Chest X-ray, PA view. Patient: 58 years old, sex F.
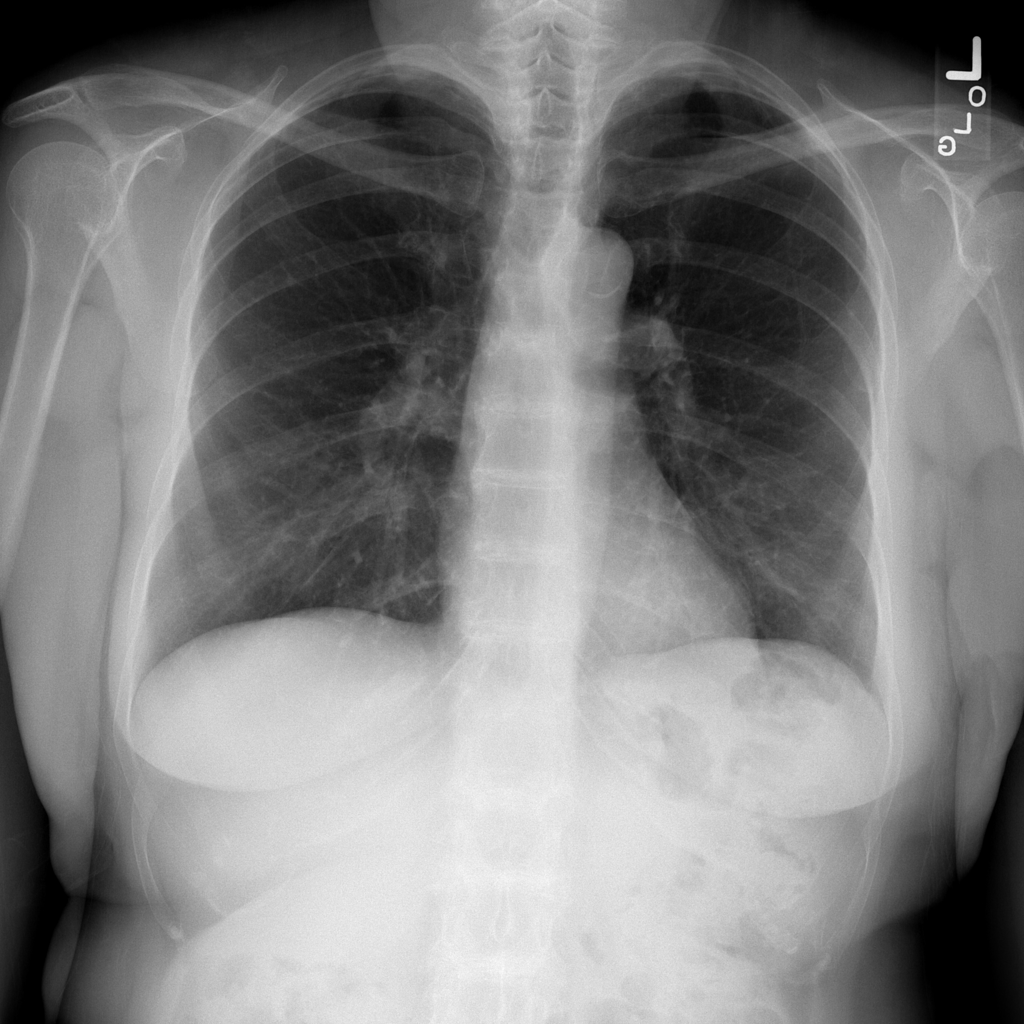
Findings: No Finding